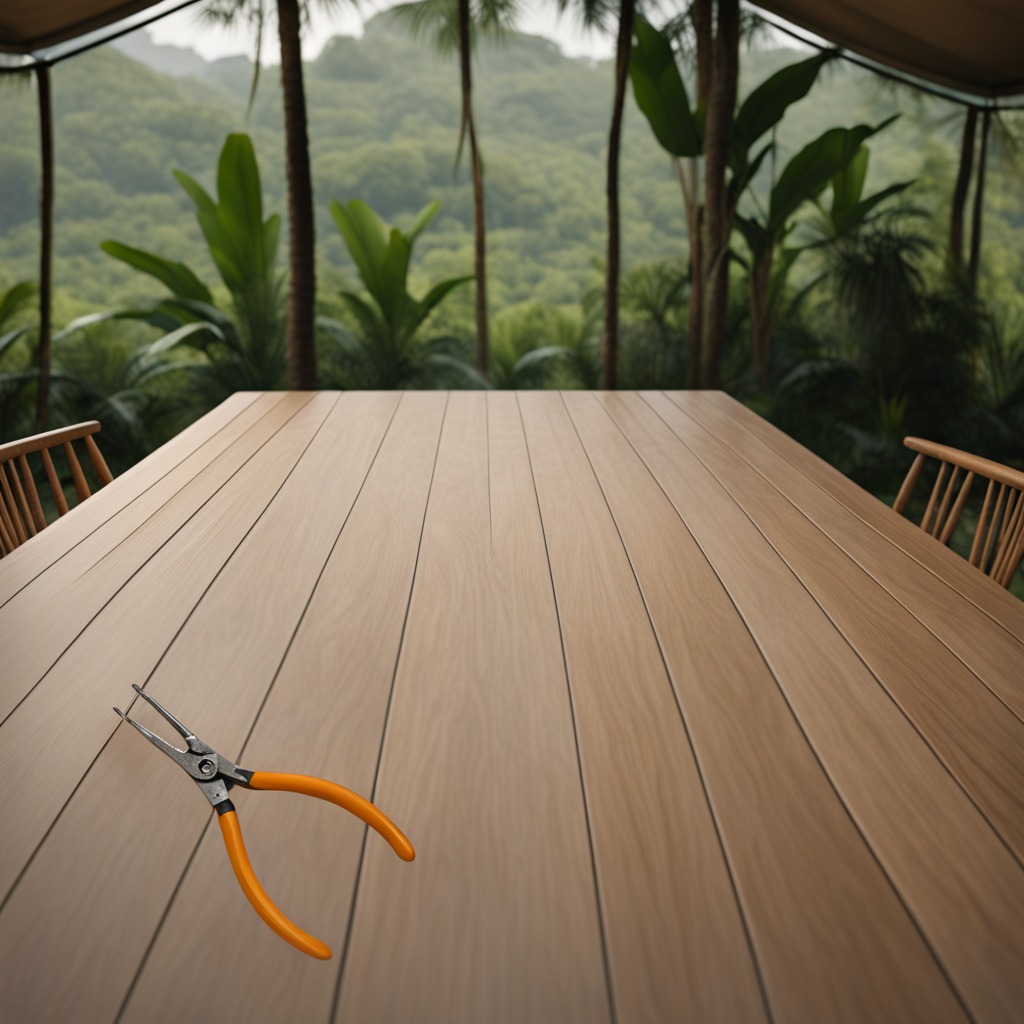
A plier is lying on a wooden table in a jungle field workshop tent.